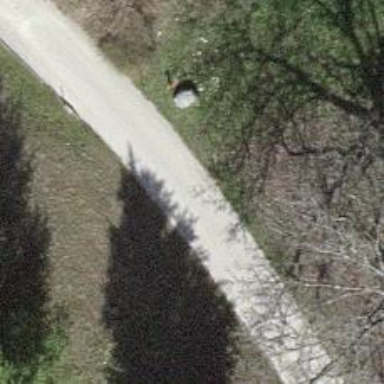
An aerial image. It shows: Paved service road.